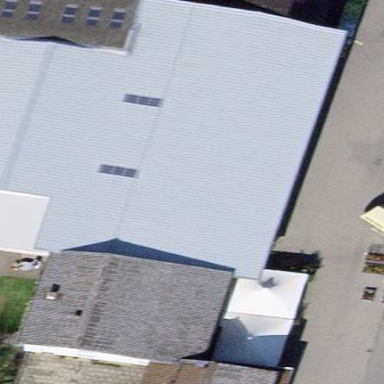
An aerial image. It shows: Garden centre housed in building.